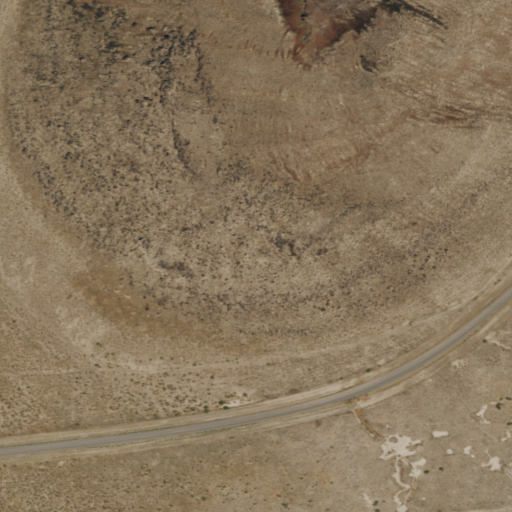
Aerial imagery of mountain in Nevada named Windy Point containing shrub and grassland